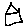
Label: house